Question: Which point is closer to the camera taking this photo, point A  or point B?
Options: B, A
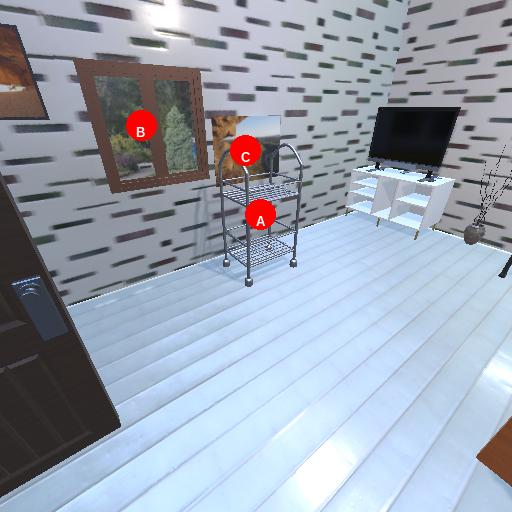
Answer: B